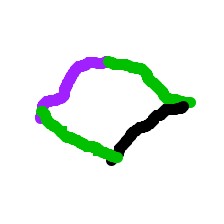
Shape: rhombus